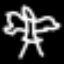
Label: angel